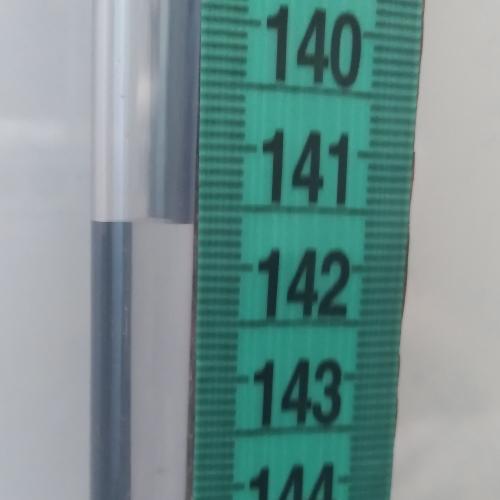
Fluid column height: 141.6 cm